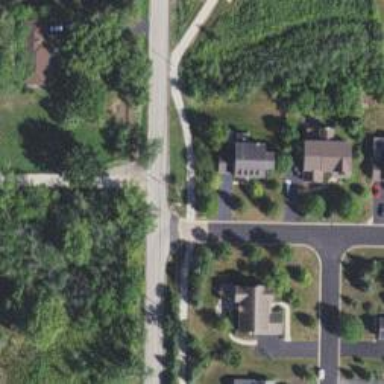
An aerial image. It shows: Unmarked crossing on the road.